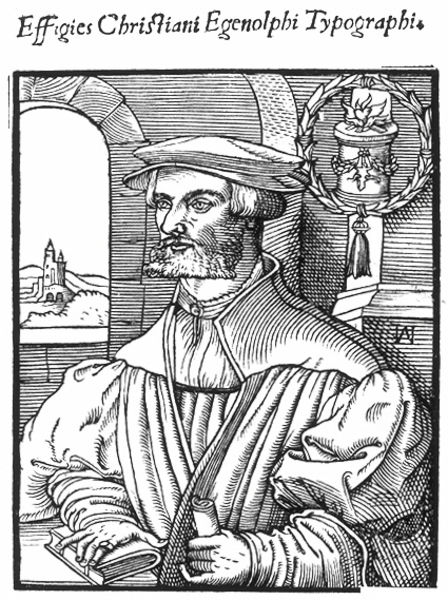
Titel: Bildnis des Christian Egenolff
Künstler: Monogrammist M (1564)
Institution: (Seriendruck)
Schlagwörter: baum, feuer, hand, kopf, mann, umhang, weiß, landschaft, fenster, grau, hut, nase, profil, raum, schwarz, säule, tisch, ausblick, blick, gebäude, bart, hemd, kappe, mütze, wand, augen, falten, gesicht, kleidung, kragen, vollbart, bildnis, hände, portrait, porträt, hügel, kirche, gewand, interieur, mantel, turm, aussicht, holzschnitt, schrift, seitlich, papier, bogen, grafik, graphik, linien, pilaster, zeigefinger, pupillen, gerade, quaste, dreiviertelprofil, ring, tusche, buch, burg, druck, druckgraphik, monogramm, schraffur, holzstich, stich, schwarzweiß, text, kranz, lorbeer, lorbeerkranz, tinte, inneres, buchdruck, rolle, talar, barett, halbprofil, papierrolle, mauern, schriftrolle, dürer, siegel, kupferstich, preis, typographie, latein, lateinisch, schwrzweiß, schriftrollen, hintergrung, kleriker, schaube, kreuzstich, typ, garfik, kupferstiche, egenolphi, effigies, m, christliches, klerike, christiani, typographi, christian egenolphi